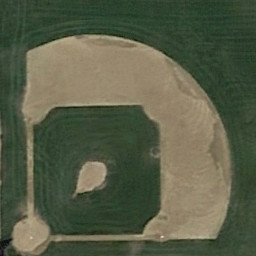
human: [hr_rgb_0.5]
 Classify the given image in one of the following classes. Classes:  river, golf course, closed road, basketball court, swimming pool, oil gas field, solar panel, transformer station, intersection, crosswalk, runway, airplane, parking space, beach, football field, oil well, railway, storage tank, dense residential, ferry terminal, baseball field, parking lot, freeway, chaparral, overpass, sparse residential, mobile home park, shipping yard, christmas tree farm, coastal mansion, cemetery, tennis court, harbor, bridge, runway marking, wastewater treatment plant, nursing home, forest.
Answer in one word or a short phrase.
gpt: baseball field